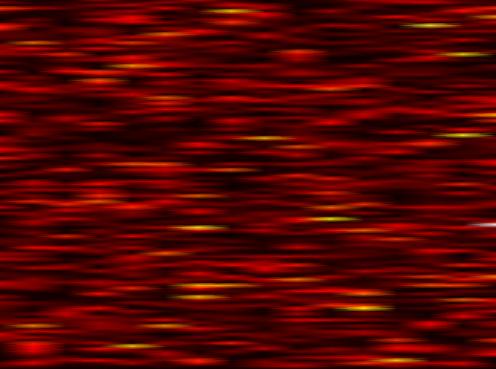
Label: FBMC